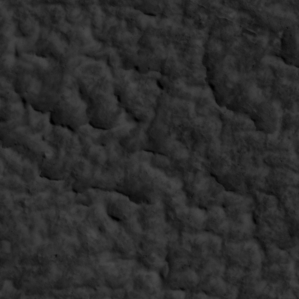
Label: non_frost